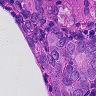
Metastatic tissue present: yes